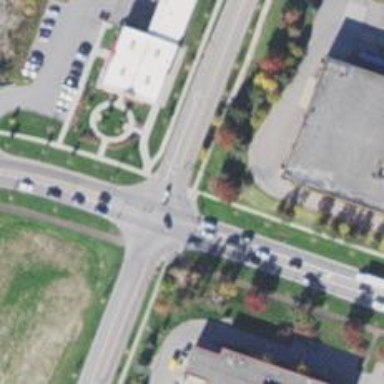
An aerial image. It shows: Pedestrian crossing with zebra markings on footway.